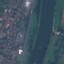
Label: River